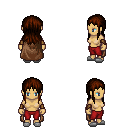
a pixel art fantasy rpg character, female body template, human, tanned skin, brown cape, red pants, brown unkempt hairstyle, cloth bracers, white slippers, four views (front, back, left, right), 2x2 character sprite sheet, small pixel art, hard edges, no anti-aliasing